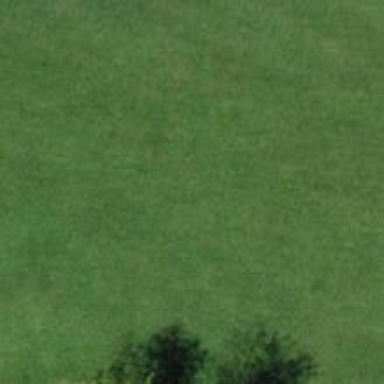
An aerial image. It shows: View of golf hole.